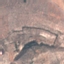
Label: PermanentCrop